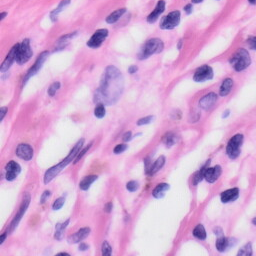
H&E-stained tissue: Skin